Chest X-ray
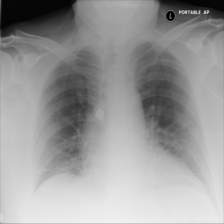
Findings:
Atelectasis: positive
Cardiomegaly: negative
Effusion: negative
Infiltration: negative
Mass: negative
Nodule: negative
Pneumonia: negative
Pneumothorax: negative
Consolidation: negative
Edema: negative
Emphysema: negative
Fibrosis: negative
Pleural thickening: negative
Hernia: negative